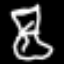
Label: hourglass